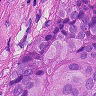
Metastatic tissue present: yes